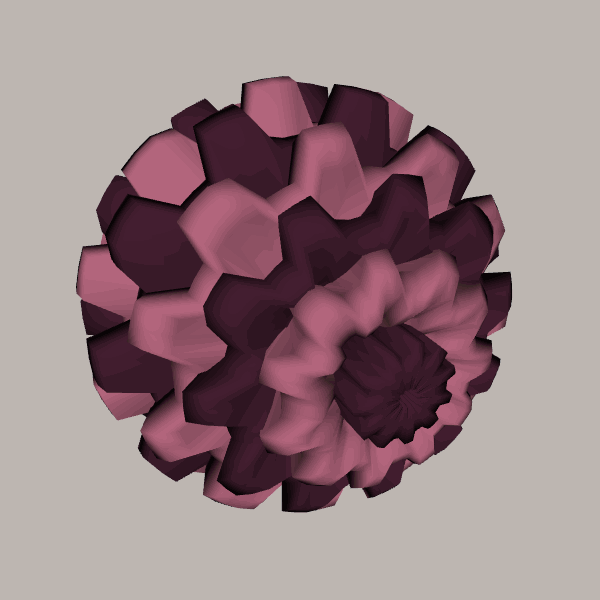
Background: light